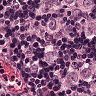
Metastatic tissue present: yes